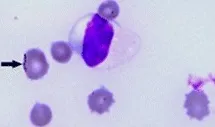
Blood smear (May-Grunwald-Giemsa x1000). Arrow indicates inclusion bodies on erythrocyte surface.
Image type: pathology (giemsa)